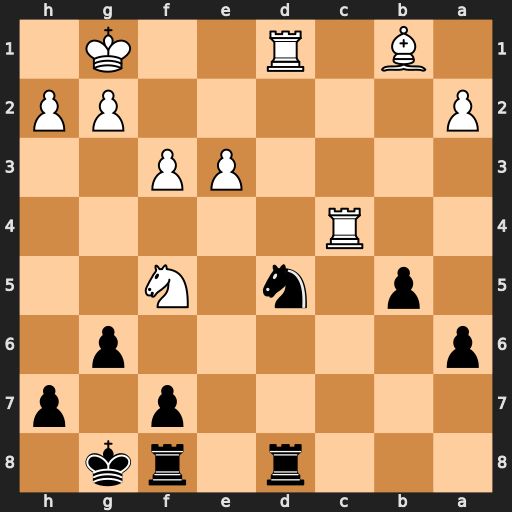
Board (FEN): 3r1rk1/5p1p/p5p1/1p1n1N2/2R5/4PP2/P5PP/1B1R2K1
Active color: b
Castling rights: -
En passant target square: -
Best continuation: bxc4 Rxd5 gxf5